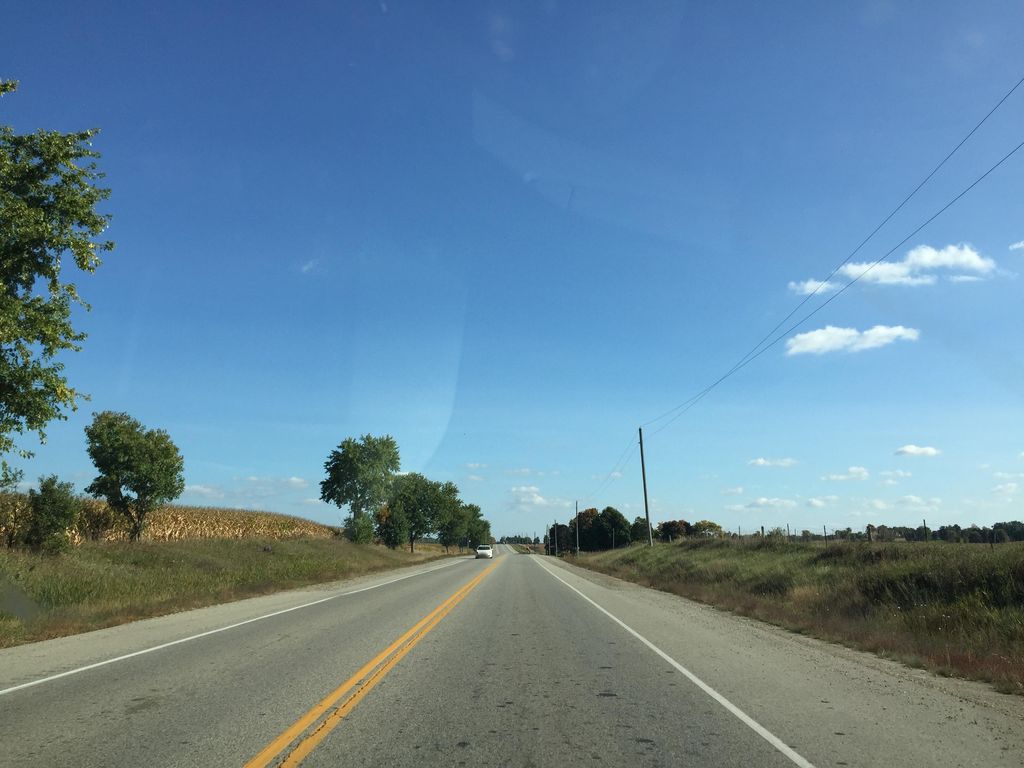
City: kitchener-waterloo